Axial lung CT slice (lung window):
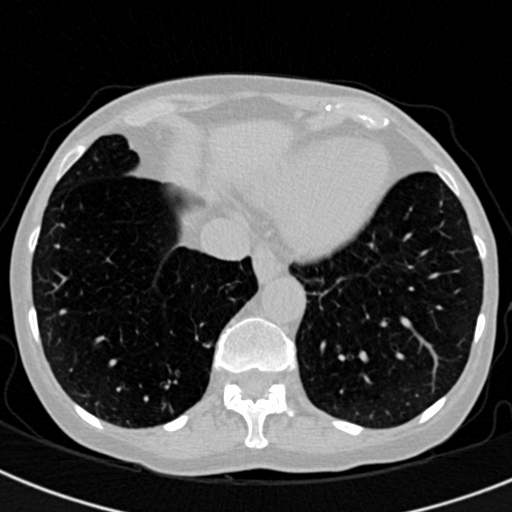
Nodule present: no